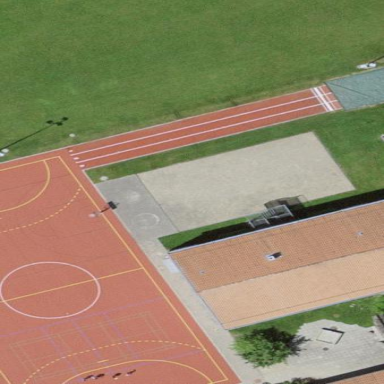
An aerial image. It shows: Pitch for shot put athletics with sand surface.